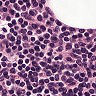
Metastatic tissue present: no